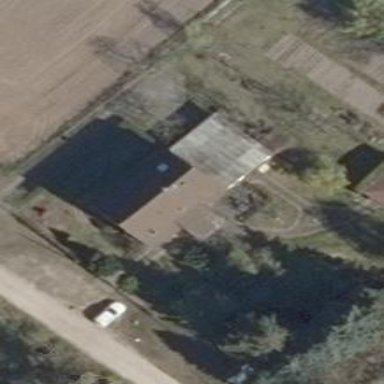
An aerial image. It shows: Part of building.